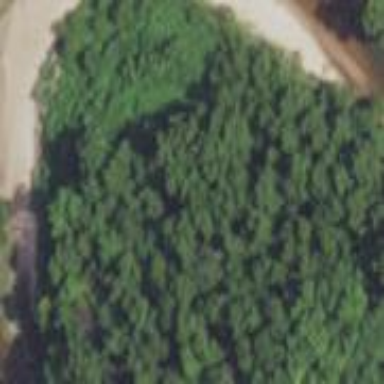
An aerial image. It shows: Beautiful beach with natural surroundings.